Field crop: tomato
Growth stage: 1
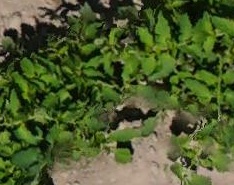
Species: tomato